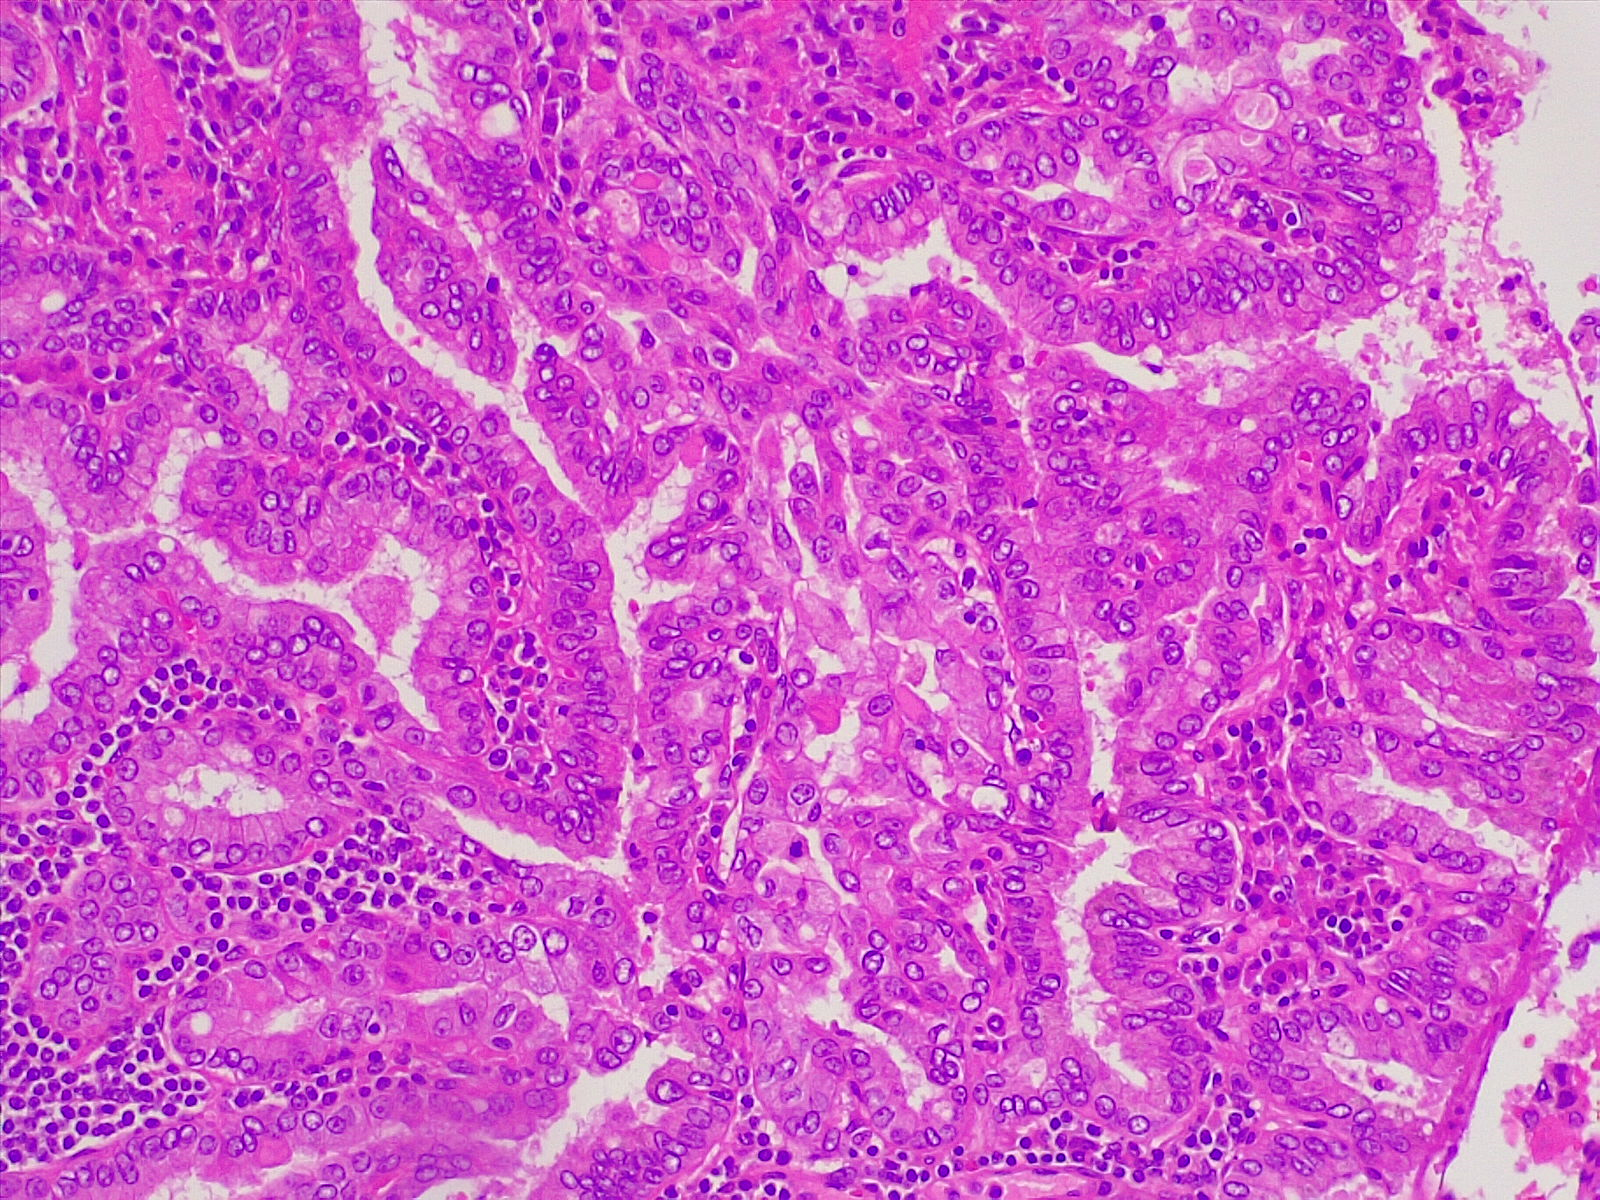
Label: lung adenocarcinoma, well differentiated